Brain MRI, t2w sequence, axial 2D slice.
Patient: age 45, sex F, weight 75 kg, height 1.65 m
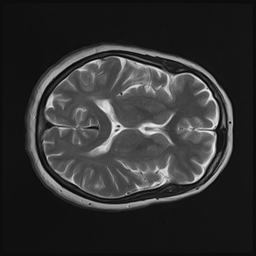